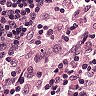
Metastatic tissue present: no